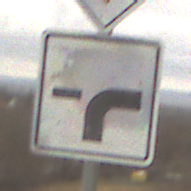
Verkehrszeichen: VerlaufVorfahrtsstrasse9
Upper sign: Vorfahrtsstrasse
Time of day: Midday
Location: Outdoor (Nature)
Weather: Overcast
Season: NotSpecified
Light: Natural